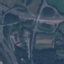
Land use / land cover class: Highway